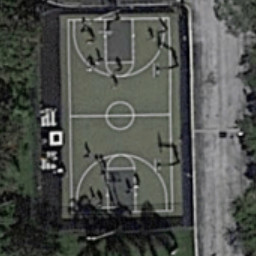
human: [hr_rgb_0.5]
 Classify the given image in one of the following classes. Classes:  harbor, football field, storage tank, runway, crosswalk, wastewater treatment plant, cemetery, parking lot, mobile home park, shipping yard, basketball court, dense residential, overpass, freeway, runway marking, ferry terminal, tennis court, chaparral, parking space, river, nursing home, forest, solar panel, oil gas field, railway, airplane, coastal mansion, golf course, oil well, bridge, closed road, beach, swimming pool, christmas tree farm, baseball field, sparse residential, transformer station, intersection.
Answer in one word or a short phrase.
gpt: basketball court